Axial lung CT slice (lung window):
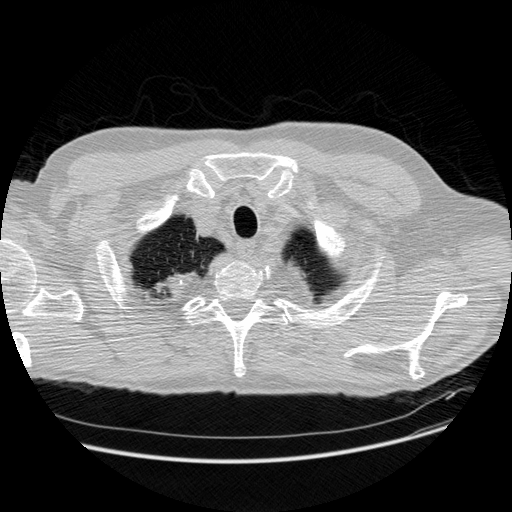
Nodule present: no